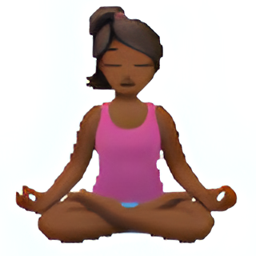
Name: woman in lotus position medium dark skin tone
Emoji: 🧘🏾‍♀️
Group: People & Body
Sub-group: person-resting